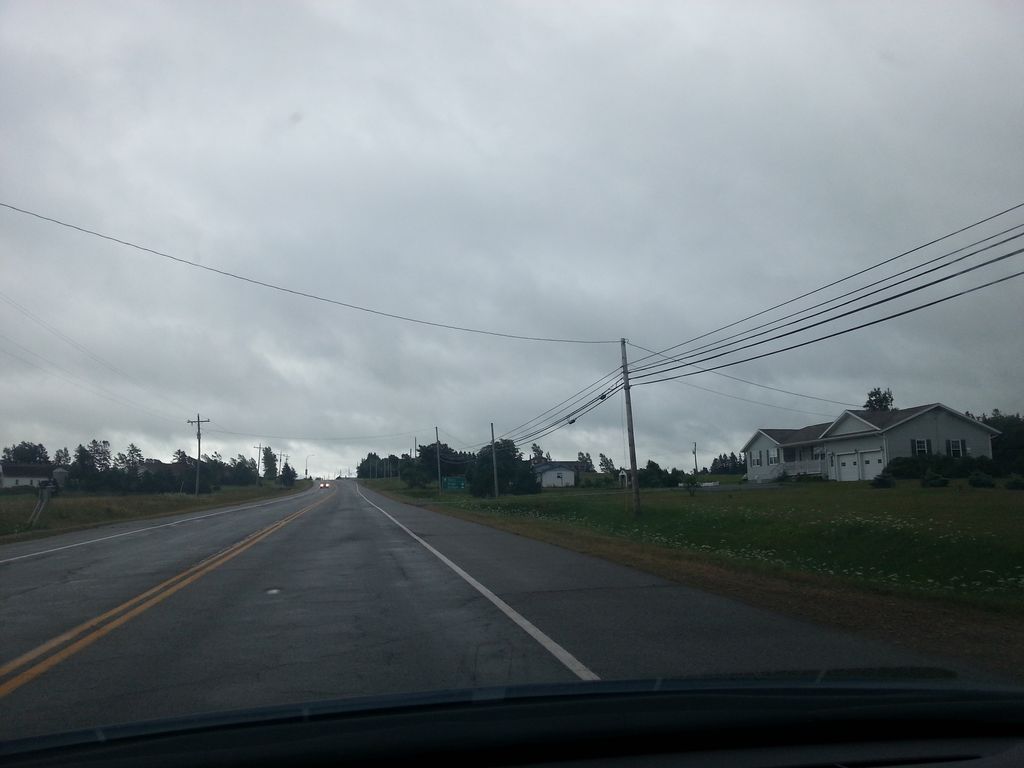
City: charlottetown